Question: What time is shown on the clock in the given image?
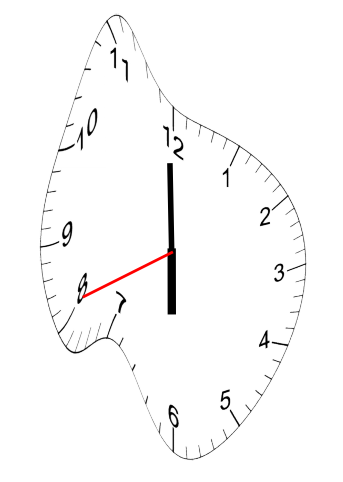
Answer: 05:59:41